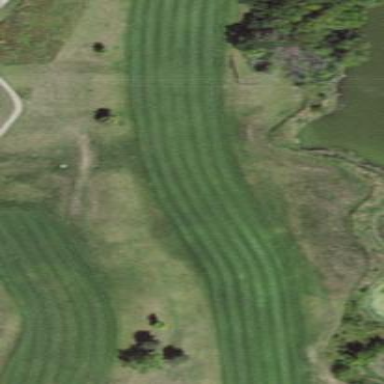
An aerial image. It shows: Scenic golf fairway.